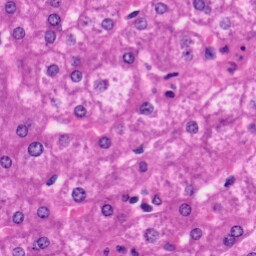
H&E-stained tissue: Liver